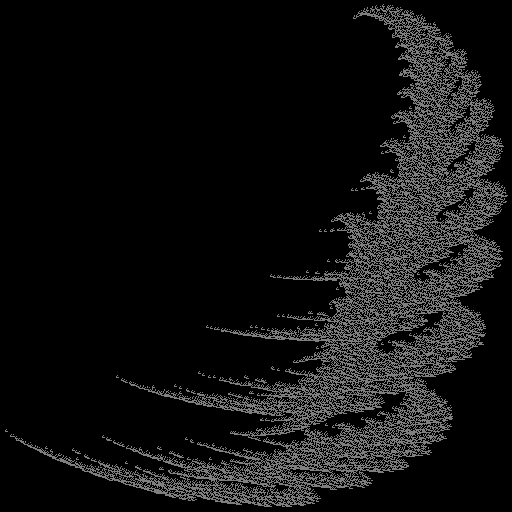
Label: snowdrift